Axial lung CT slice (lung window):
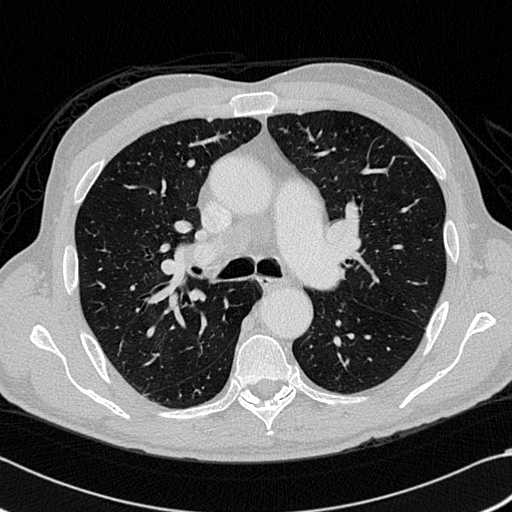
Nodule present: no